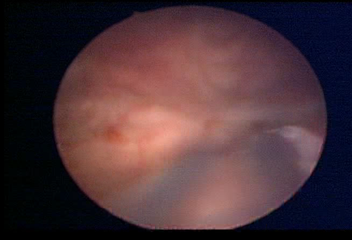
Modality: WLC
Class: Normal mucosa
Bladder cancer association: No